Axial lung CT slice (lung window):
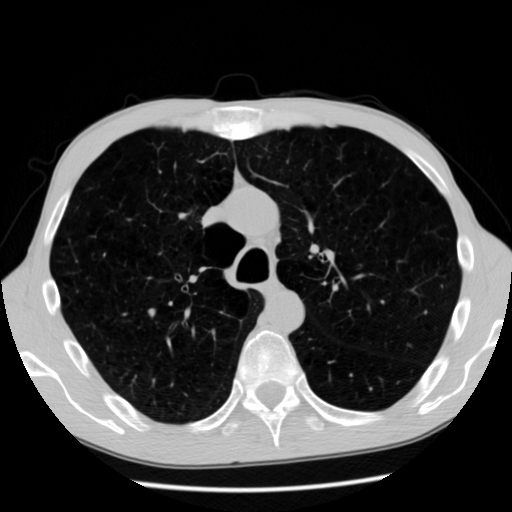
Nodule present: no